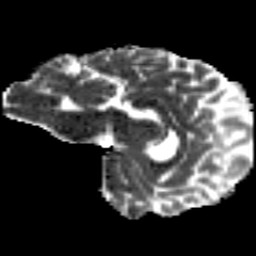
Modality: MD
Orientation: sagittal
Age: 29
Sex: male
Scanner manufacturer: siemens
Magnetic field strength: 3 T
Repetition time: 8.8 s
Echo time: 0.085 s